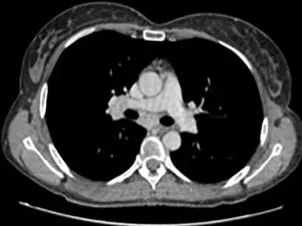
Contrast CT-scans performed during targeted therapy. Showing enlarged mediastinal lymph nodes.
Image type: radiology (ct)